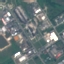
Land use / land cover: Industrial